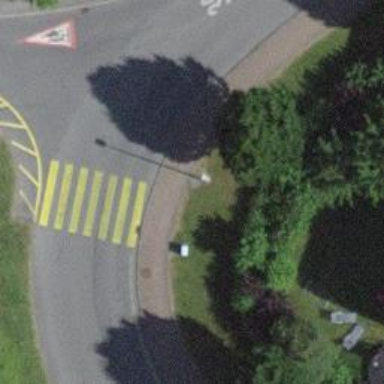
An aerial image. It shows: Pedestrian crossing with zebra markings on footway.